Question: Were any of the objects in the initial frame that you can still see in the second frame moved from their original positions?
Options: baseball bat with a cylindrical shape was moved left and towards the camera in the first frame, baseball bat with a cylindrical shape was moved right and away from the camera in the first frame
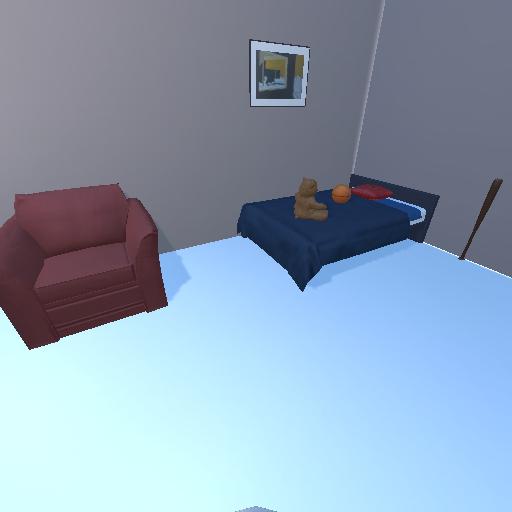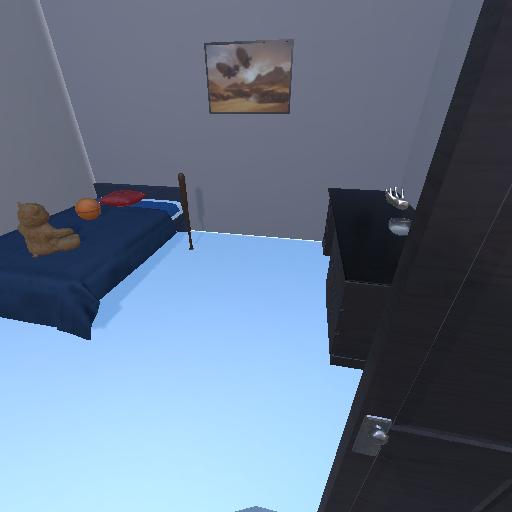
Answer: baseball bat with a cylindrical shape was moved left and towards the camera in the first frame